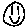
Label: smiley face